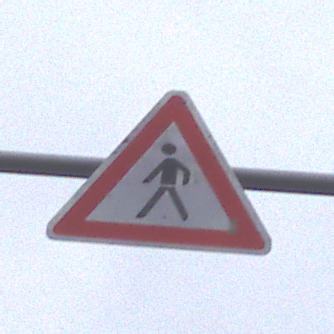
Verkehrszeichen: FussgaengerRechts
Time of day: MorningAfternoon
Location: Outdoor (Suburban)
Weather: Overcast
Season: NotSpecified
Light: Natural